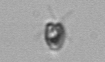
Label: Pyramimonas